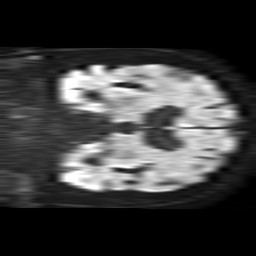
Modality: TRACE
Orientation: coronal
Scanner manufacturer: philips
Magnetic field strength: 1.5 T
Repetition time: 4.6 s
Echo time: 0.08515 s